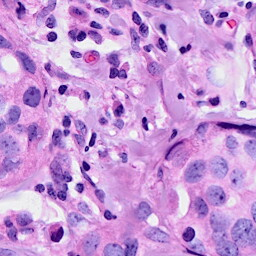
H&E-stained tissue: Breast